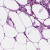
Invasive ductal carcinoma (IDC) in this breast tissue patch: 0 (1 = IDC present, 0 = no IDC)